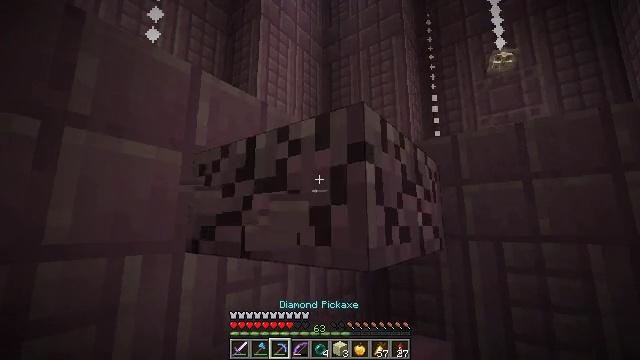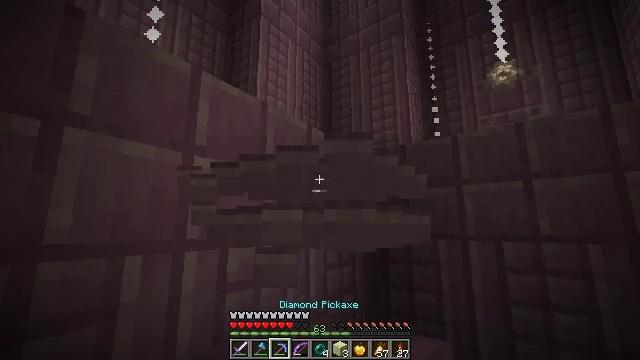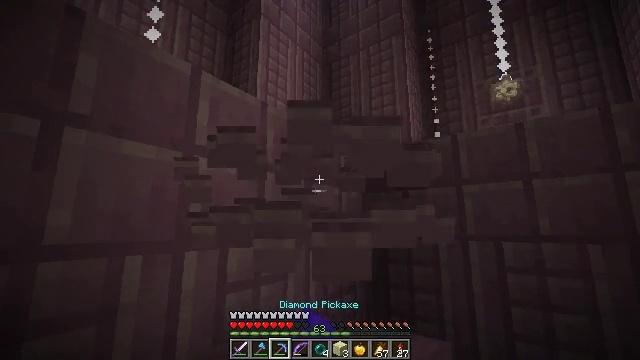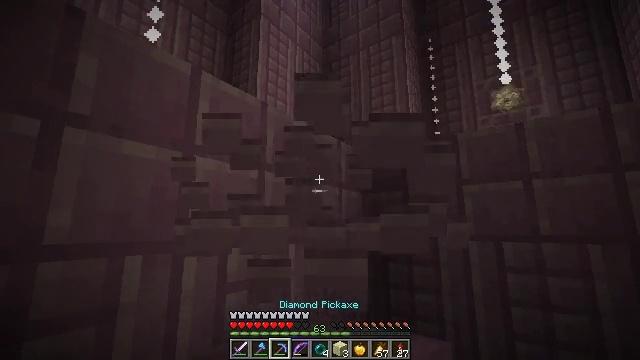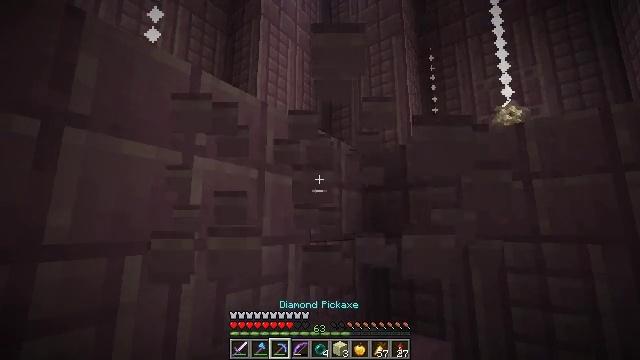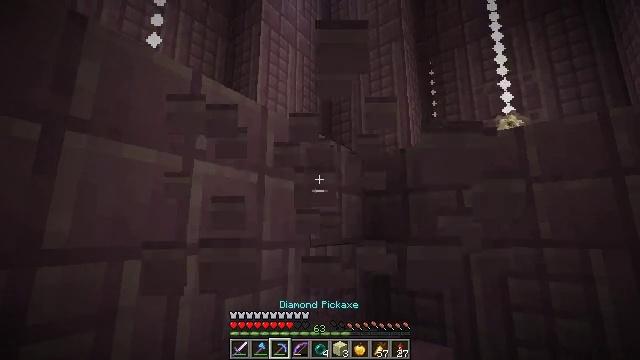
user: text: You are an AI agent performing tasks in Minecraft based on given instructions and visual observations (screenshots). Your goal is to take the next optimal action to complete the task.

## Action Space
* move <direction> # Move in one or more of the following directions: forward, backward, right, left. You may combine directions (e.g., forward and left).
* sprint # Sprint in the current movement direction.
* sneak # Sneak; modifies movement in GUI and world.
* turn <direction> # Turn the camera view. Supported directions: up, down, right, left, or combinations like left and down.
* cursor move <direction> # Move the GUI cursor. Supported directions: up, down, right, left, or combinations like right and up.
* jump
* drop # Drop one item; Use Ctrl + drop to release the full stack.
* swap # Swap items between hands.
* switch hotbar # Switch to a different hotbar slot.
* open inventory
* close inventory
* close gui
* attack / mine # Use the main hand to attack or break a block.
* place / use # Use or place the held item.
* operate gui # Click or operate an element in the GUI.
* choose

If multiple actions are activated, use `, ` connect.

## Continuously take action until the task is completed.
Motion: motion action
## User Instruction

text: Retrieve the purpur slab for building.
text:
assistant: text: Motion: attack / mine
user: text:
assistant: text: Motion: attack / mine
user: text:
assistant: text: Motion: attack / mine
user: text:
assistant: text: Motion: attack / mine
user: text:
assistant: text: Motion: attack / mine
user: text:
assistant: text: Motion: attack / mine